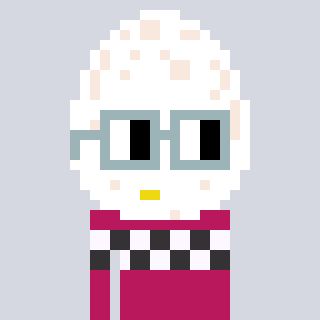
a pixel art character with square dark gray glasses, a egg-shaped head and a darkpink-colored body on a cool background